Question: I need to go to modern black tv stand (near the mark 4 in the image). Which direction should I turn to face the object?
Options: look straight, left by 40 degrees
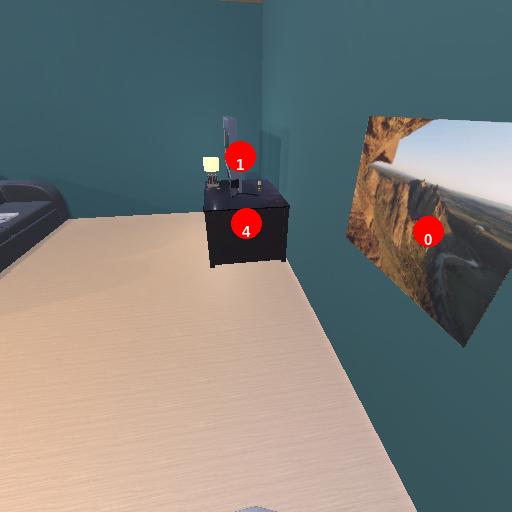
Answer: look straight